Current action and preconditions to check: path_clear

Your task: For each precondition in the list above, predict whether it will hold at this action.

Consider the current scene as observed from the mobile robot's camera, and analyze the predicted future states of all dynamic agents (e.g., people, animals, vehicles, or any moving entities) within the NEXT SECOND.

IMPORTANT: Only answer "very likely" if you are absolutely certain—based on strong, clear evidence—that a dynamic agent will violate the precondition in the predicted future state. Do NOT answer "very likely" for unlikely, ambiguous, or low-probability risks.

Ask yourself for each precondition: Is there a high probability, with clear and convincing evidence, that the predicted future states of any dynamic agent will interfere with the predicted future state of the currently executing action within the NEXT SECOND, causing that precondition to fail?

Assess the risk level based on these predictions. Use "likely" or "very likely" if motions create a clear risk of interference.

Use "neutral" or "improbable" if agents are nearby but their predicted paths are clearly diverging or non-conflicting.

Failure Risk Categories: "very improbable", "improbable", "neutral", "likely", "very likely"

Answer Format: Output ONLY the probability_of_failure value from these categories: "very improbable", "improbable", "neutral", "likely", "very likely"

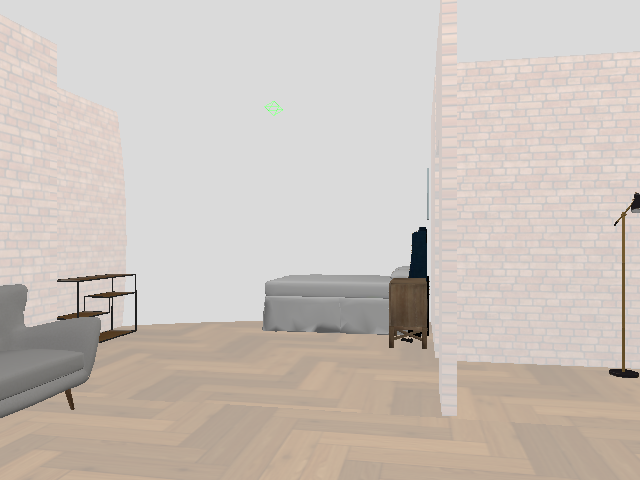

Answer: very improbable